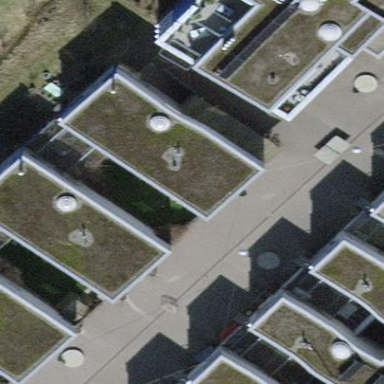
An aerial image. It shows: Flat-roofed building.